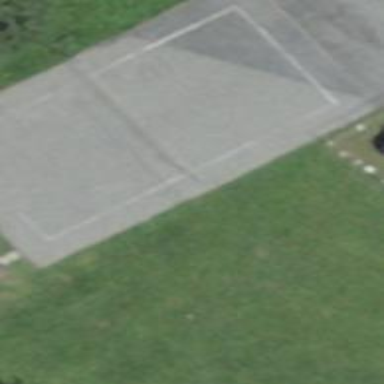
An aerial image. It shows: Asphalt pitch designated for volleyball.